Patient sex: M
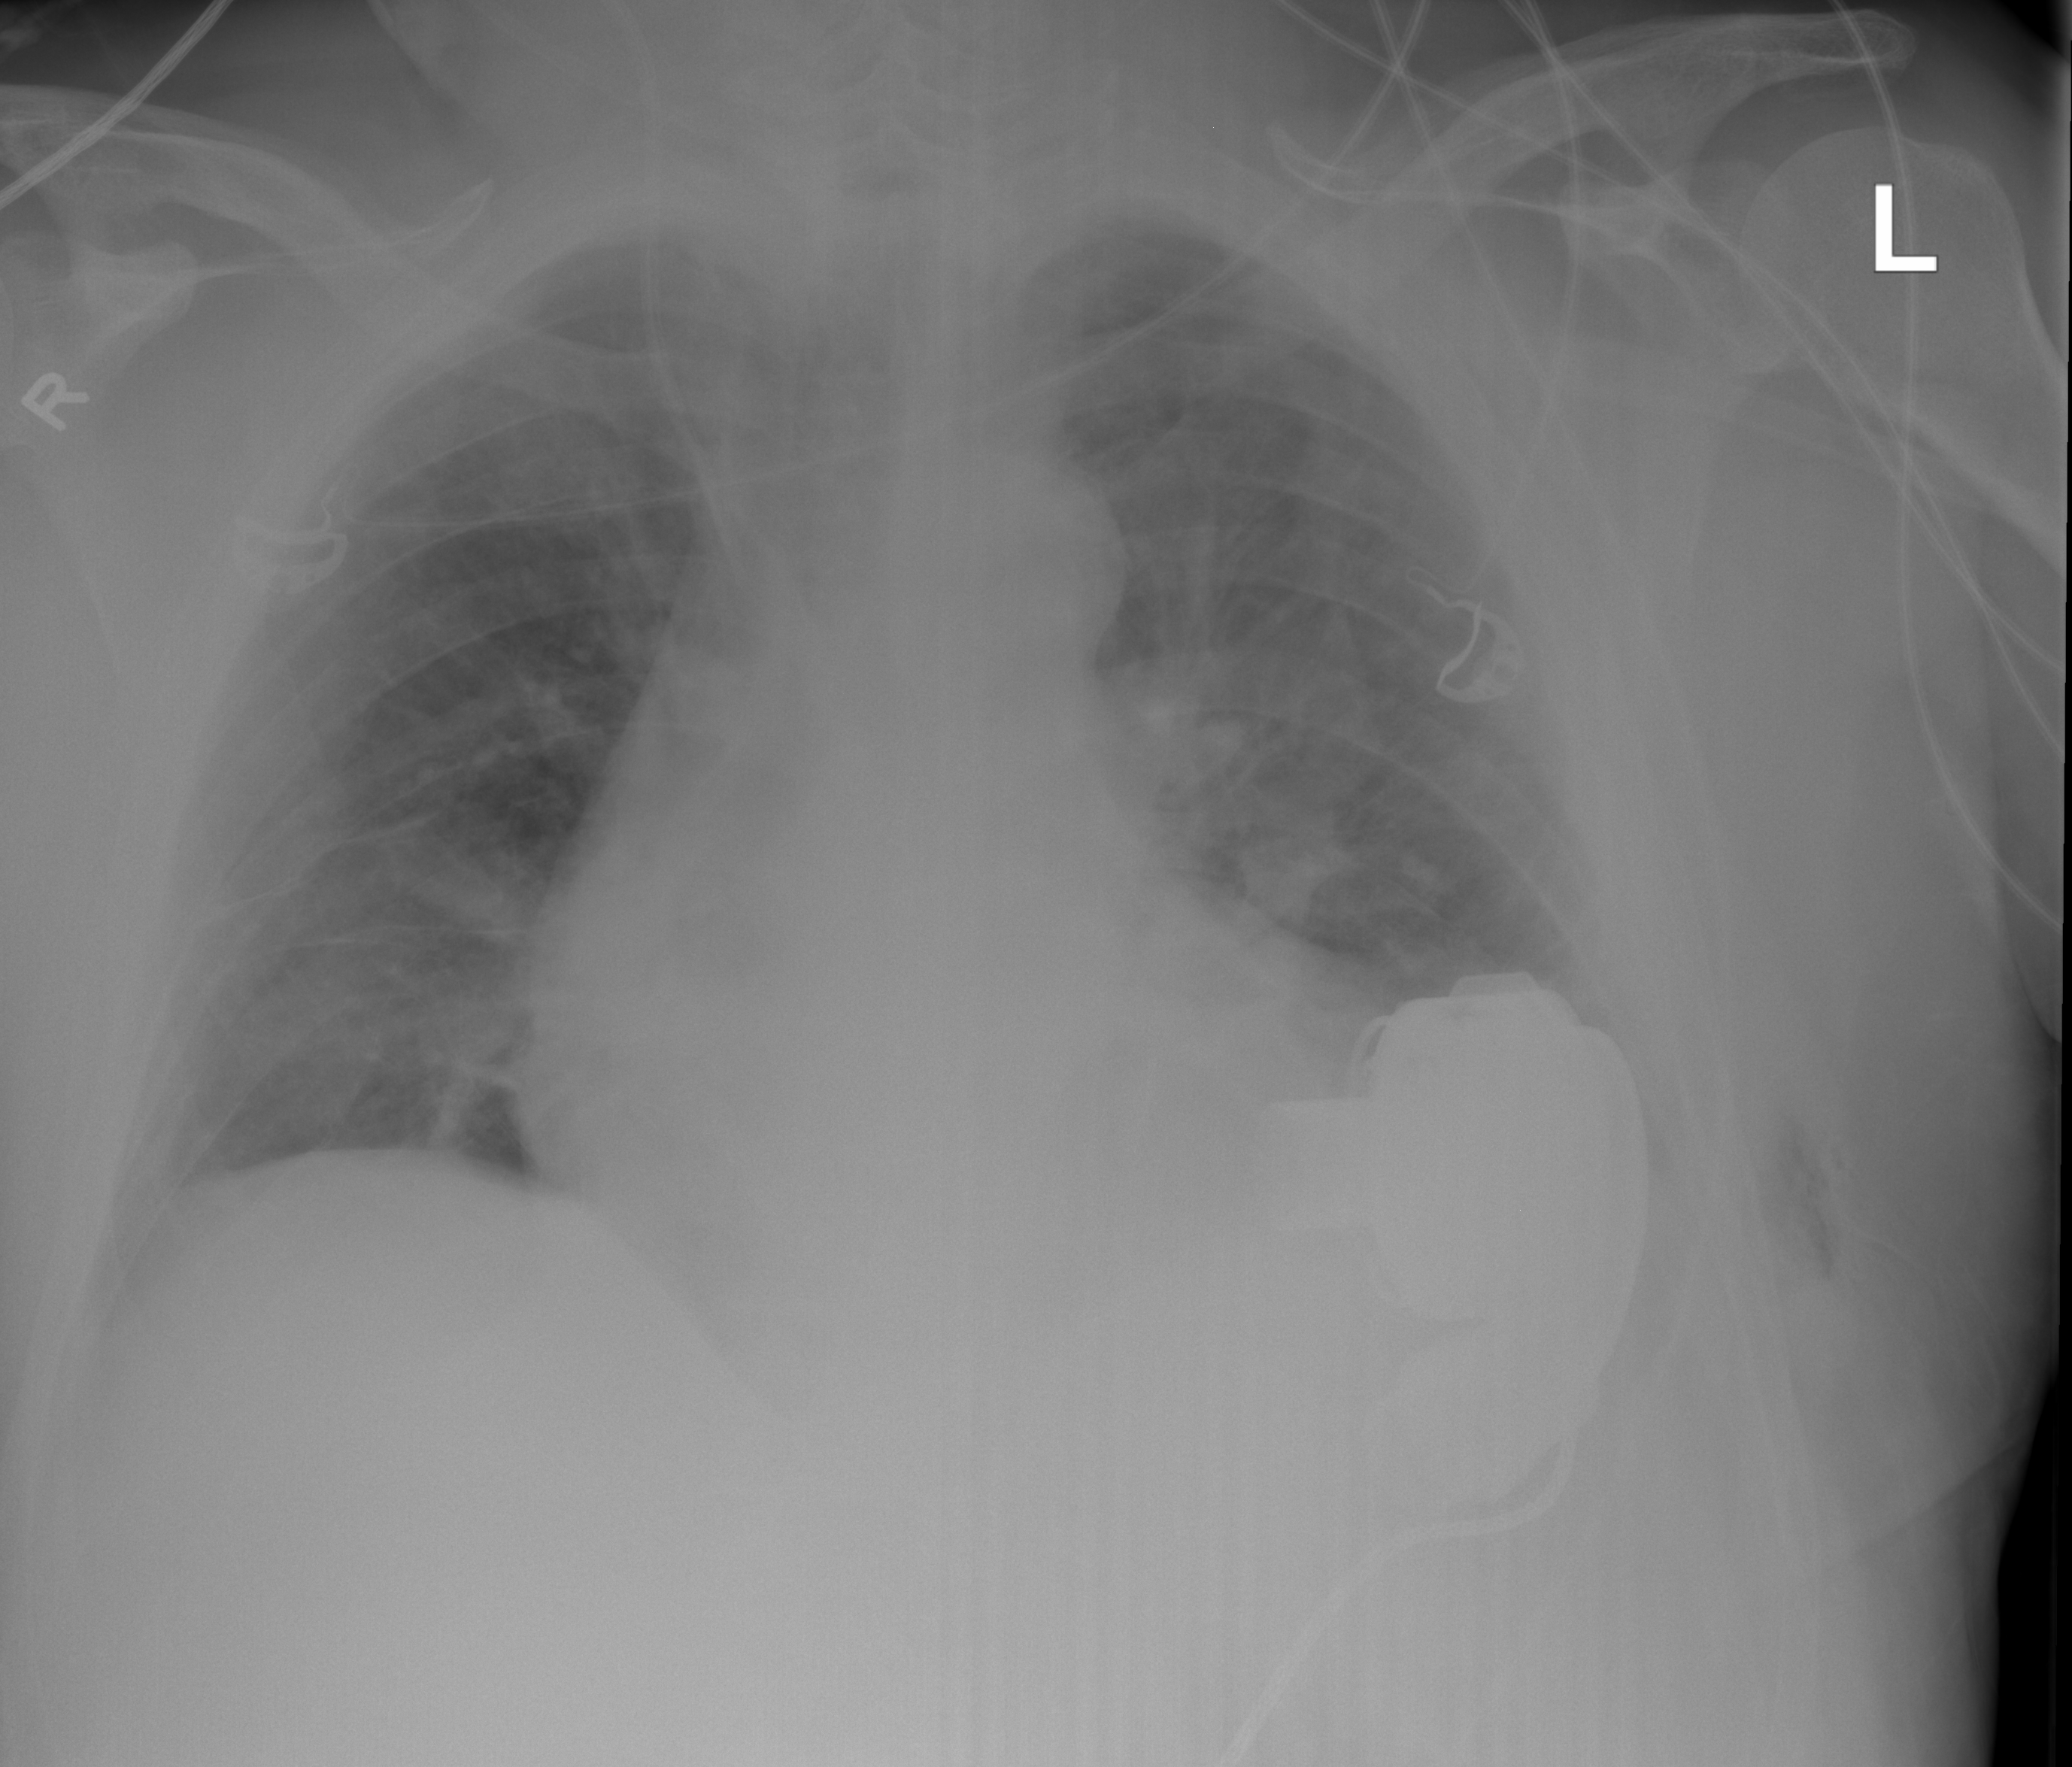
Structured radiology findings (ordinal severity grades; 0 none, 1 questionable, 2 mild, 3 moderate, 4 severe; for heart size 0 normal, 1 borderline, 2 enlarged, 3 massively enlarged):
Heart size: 2
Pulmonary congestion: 1
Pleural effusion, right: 0
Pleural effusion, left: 0
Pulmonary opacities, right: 2
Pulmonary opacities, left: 0
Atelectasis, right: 2
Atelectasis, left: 0